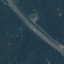
Land use / land cover class: Highway